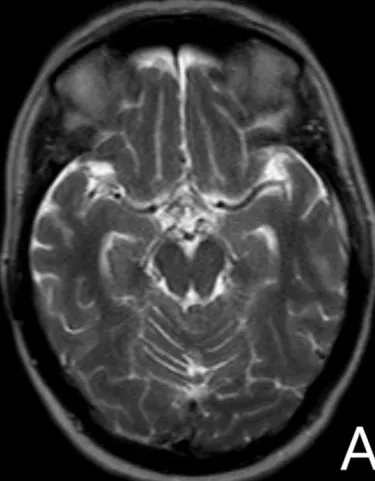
A and B: axial T2-WI; 0 and 12 months after trauma, respectively. Symmetrical cerebral peduncles at start. WD in the right cerebral peduncle one year after trauma (arrowhead), this atrophy correlates with the petechial bleeding in the posterior limb of the internal capsule on Figure 7.
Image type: radiology (mri)